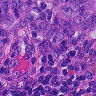
Metastatic tissue present: yes